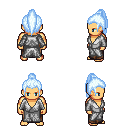
a pixel art fantasy rpg character, male body template, human, tanned skin, white robe, robe skirt, white cyan long topknot hairstyle, four views (front, back, left, right), 2x2 character sprite sheet, small pixel art, hard edges, no anti-aliasing